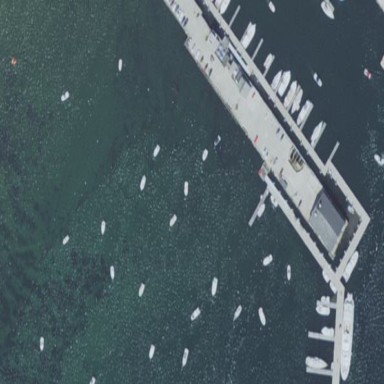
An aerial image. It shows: Marina with visitor berths and moorings available.